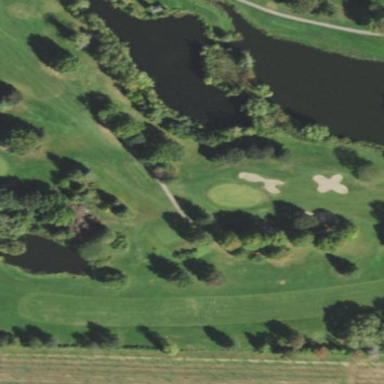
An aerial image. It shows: Water hazard on golf course. The hazard is natural water feature.